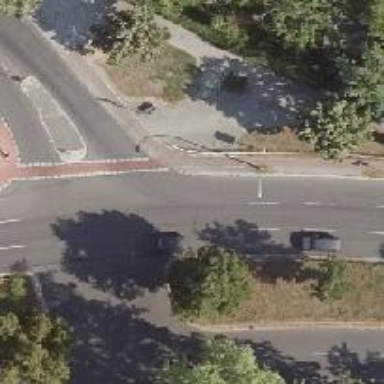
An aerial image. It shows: Primary highway with asphalt surface. There is cycle track on the right side.